Field crop: maize
Growth stage: 2
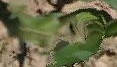
Species: maize